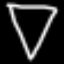
Label: diamond